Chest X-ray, PA view. Patient: 54 years old, sex F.
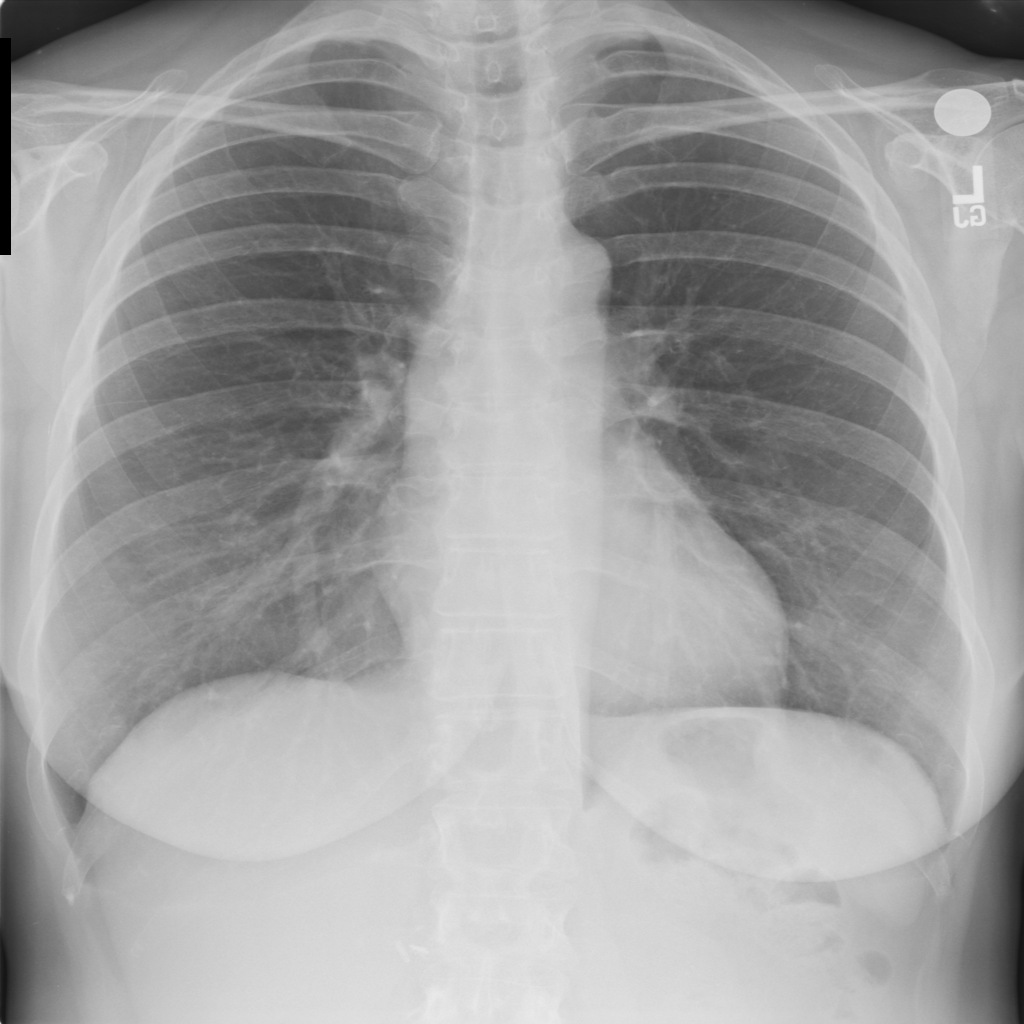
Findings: No Finding